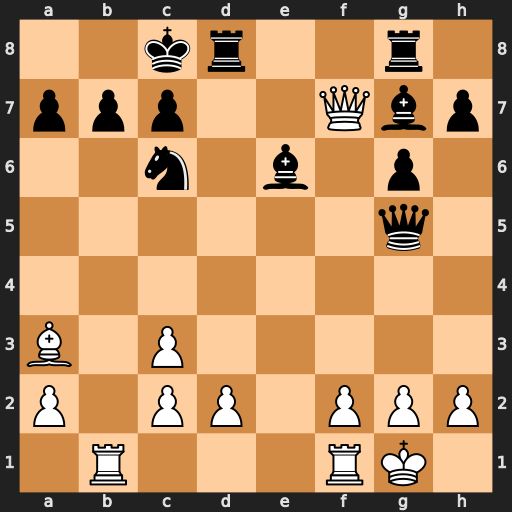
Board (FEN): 2kr2r1/ppp2Qbp/2n1b1p1/6q1/8/B1P5/P1PP1PPP/1R3RK1
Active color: w
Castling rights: -
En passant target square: -
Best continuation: Qxe6+ Rd7 Qxg8+